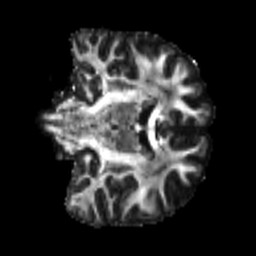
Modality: FA
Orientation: coronal
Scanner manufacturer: siemens
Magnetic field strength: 3 T
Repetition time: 4 s
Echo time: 0.0594 s